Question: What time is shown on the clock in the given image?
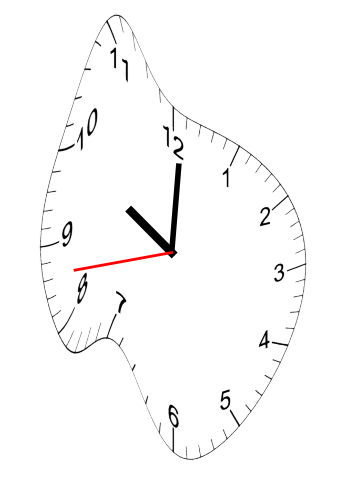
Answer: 10:00:43